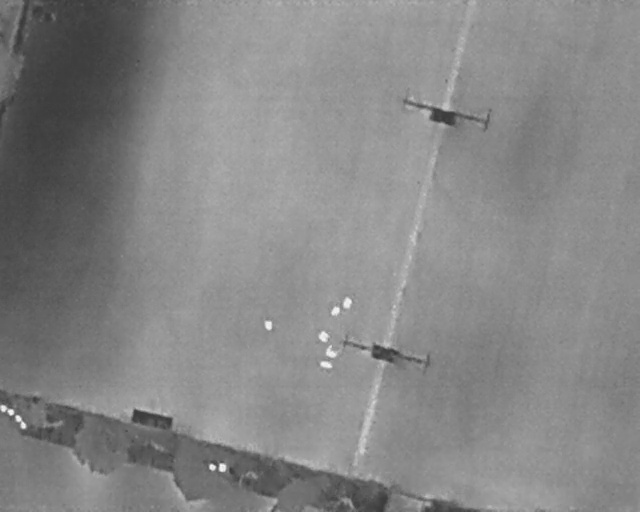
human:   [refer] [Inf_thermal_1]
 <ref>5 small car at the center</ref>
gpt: <box>[[41, 62, 42, 64, 2], [53, 57, 55, 60, 2], [51, 59, 53, 61, 2], [49, 64, 51, 66, 2], [50, 67, 53, 69, 2]]</box>